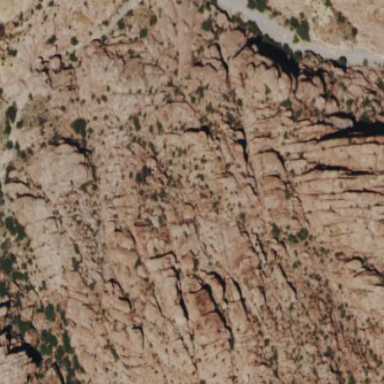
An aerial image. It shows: Brown cliff in the natural landscape.